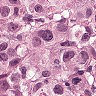
Metastatic tissue present: yes